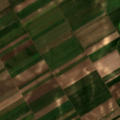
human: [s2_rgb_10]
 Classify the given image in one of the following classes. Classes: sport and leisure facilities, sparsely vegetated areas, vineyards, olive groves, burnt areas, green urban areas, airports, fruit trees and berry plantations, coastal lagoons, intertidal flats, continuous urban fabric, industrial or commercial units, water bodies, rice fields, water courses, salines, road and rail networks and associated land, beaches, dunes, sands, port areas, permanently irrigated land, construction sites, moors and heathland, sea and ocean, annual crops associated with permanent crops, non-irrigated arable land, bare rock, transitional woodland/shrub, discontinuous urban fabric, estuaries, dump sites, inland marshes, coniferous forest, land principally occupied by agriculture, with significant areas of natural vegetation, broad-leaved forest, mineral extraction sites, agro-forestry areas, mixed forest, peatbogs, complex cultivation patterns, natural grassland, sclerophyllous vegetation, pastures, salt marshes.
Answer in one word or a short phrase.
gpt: non-irrigated arable land